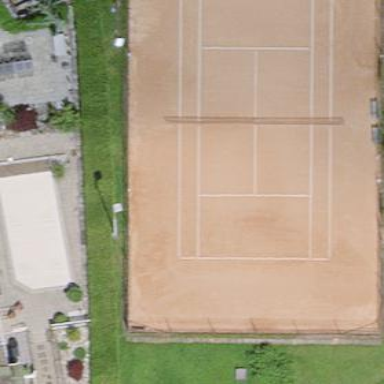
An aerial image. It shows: Tennis court on pitch designated for leisure land.